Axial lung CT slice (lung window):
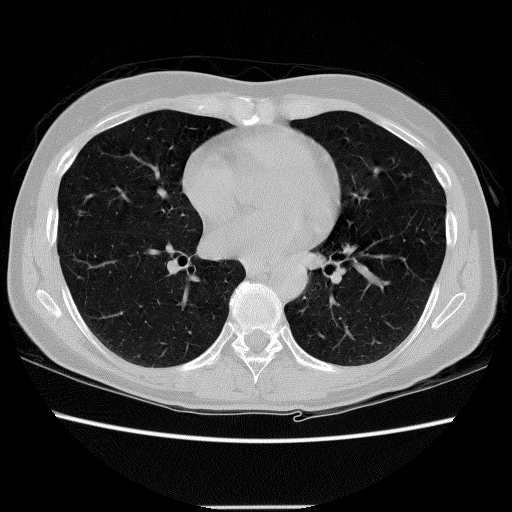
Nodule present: no